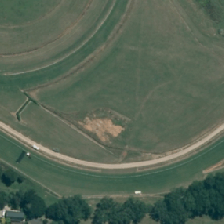
Land cover: urban_parkland